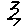
Label: zigzag